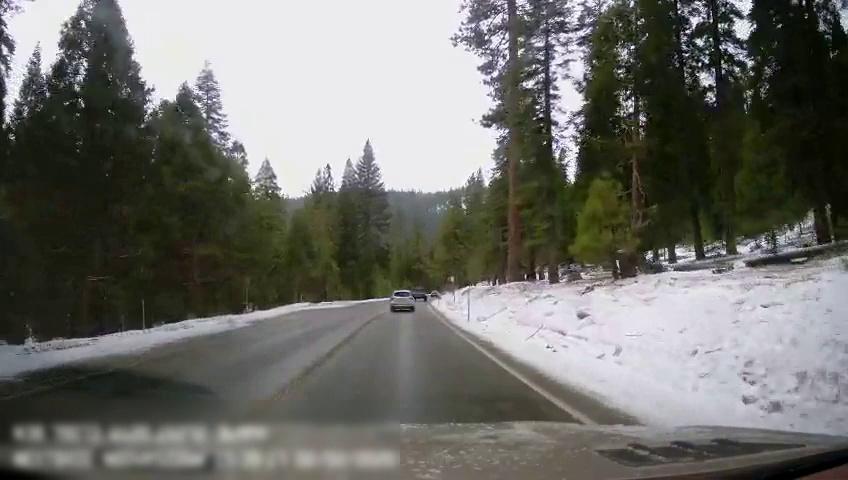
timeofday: Day
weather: Snowy
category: Drivable Space
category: Vehicles | Truck
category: Vehicles | SUV
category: Lanes | Current Lane